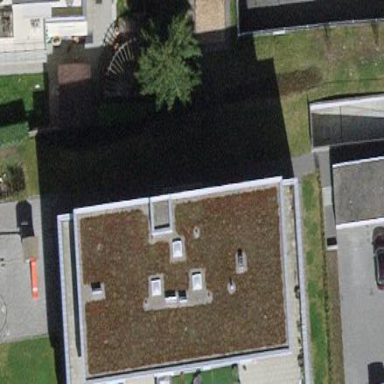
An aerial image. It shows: Building with tile roof.